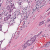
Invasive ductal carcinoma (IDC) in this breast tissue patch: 1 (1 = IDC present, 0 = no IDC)